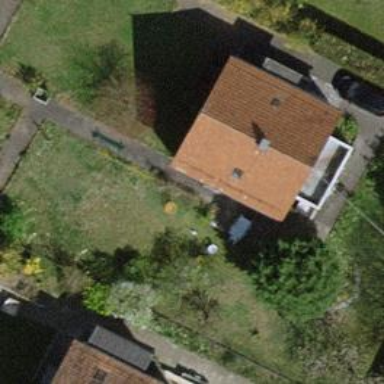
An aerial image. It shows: Garden enclosed by fence.